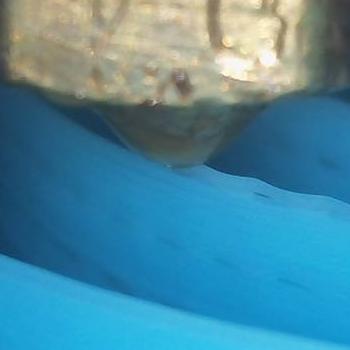
Flow rate: 42%